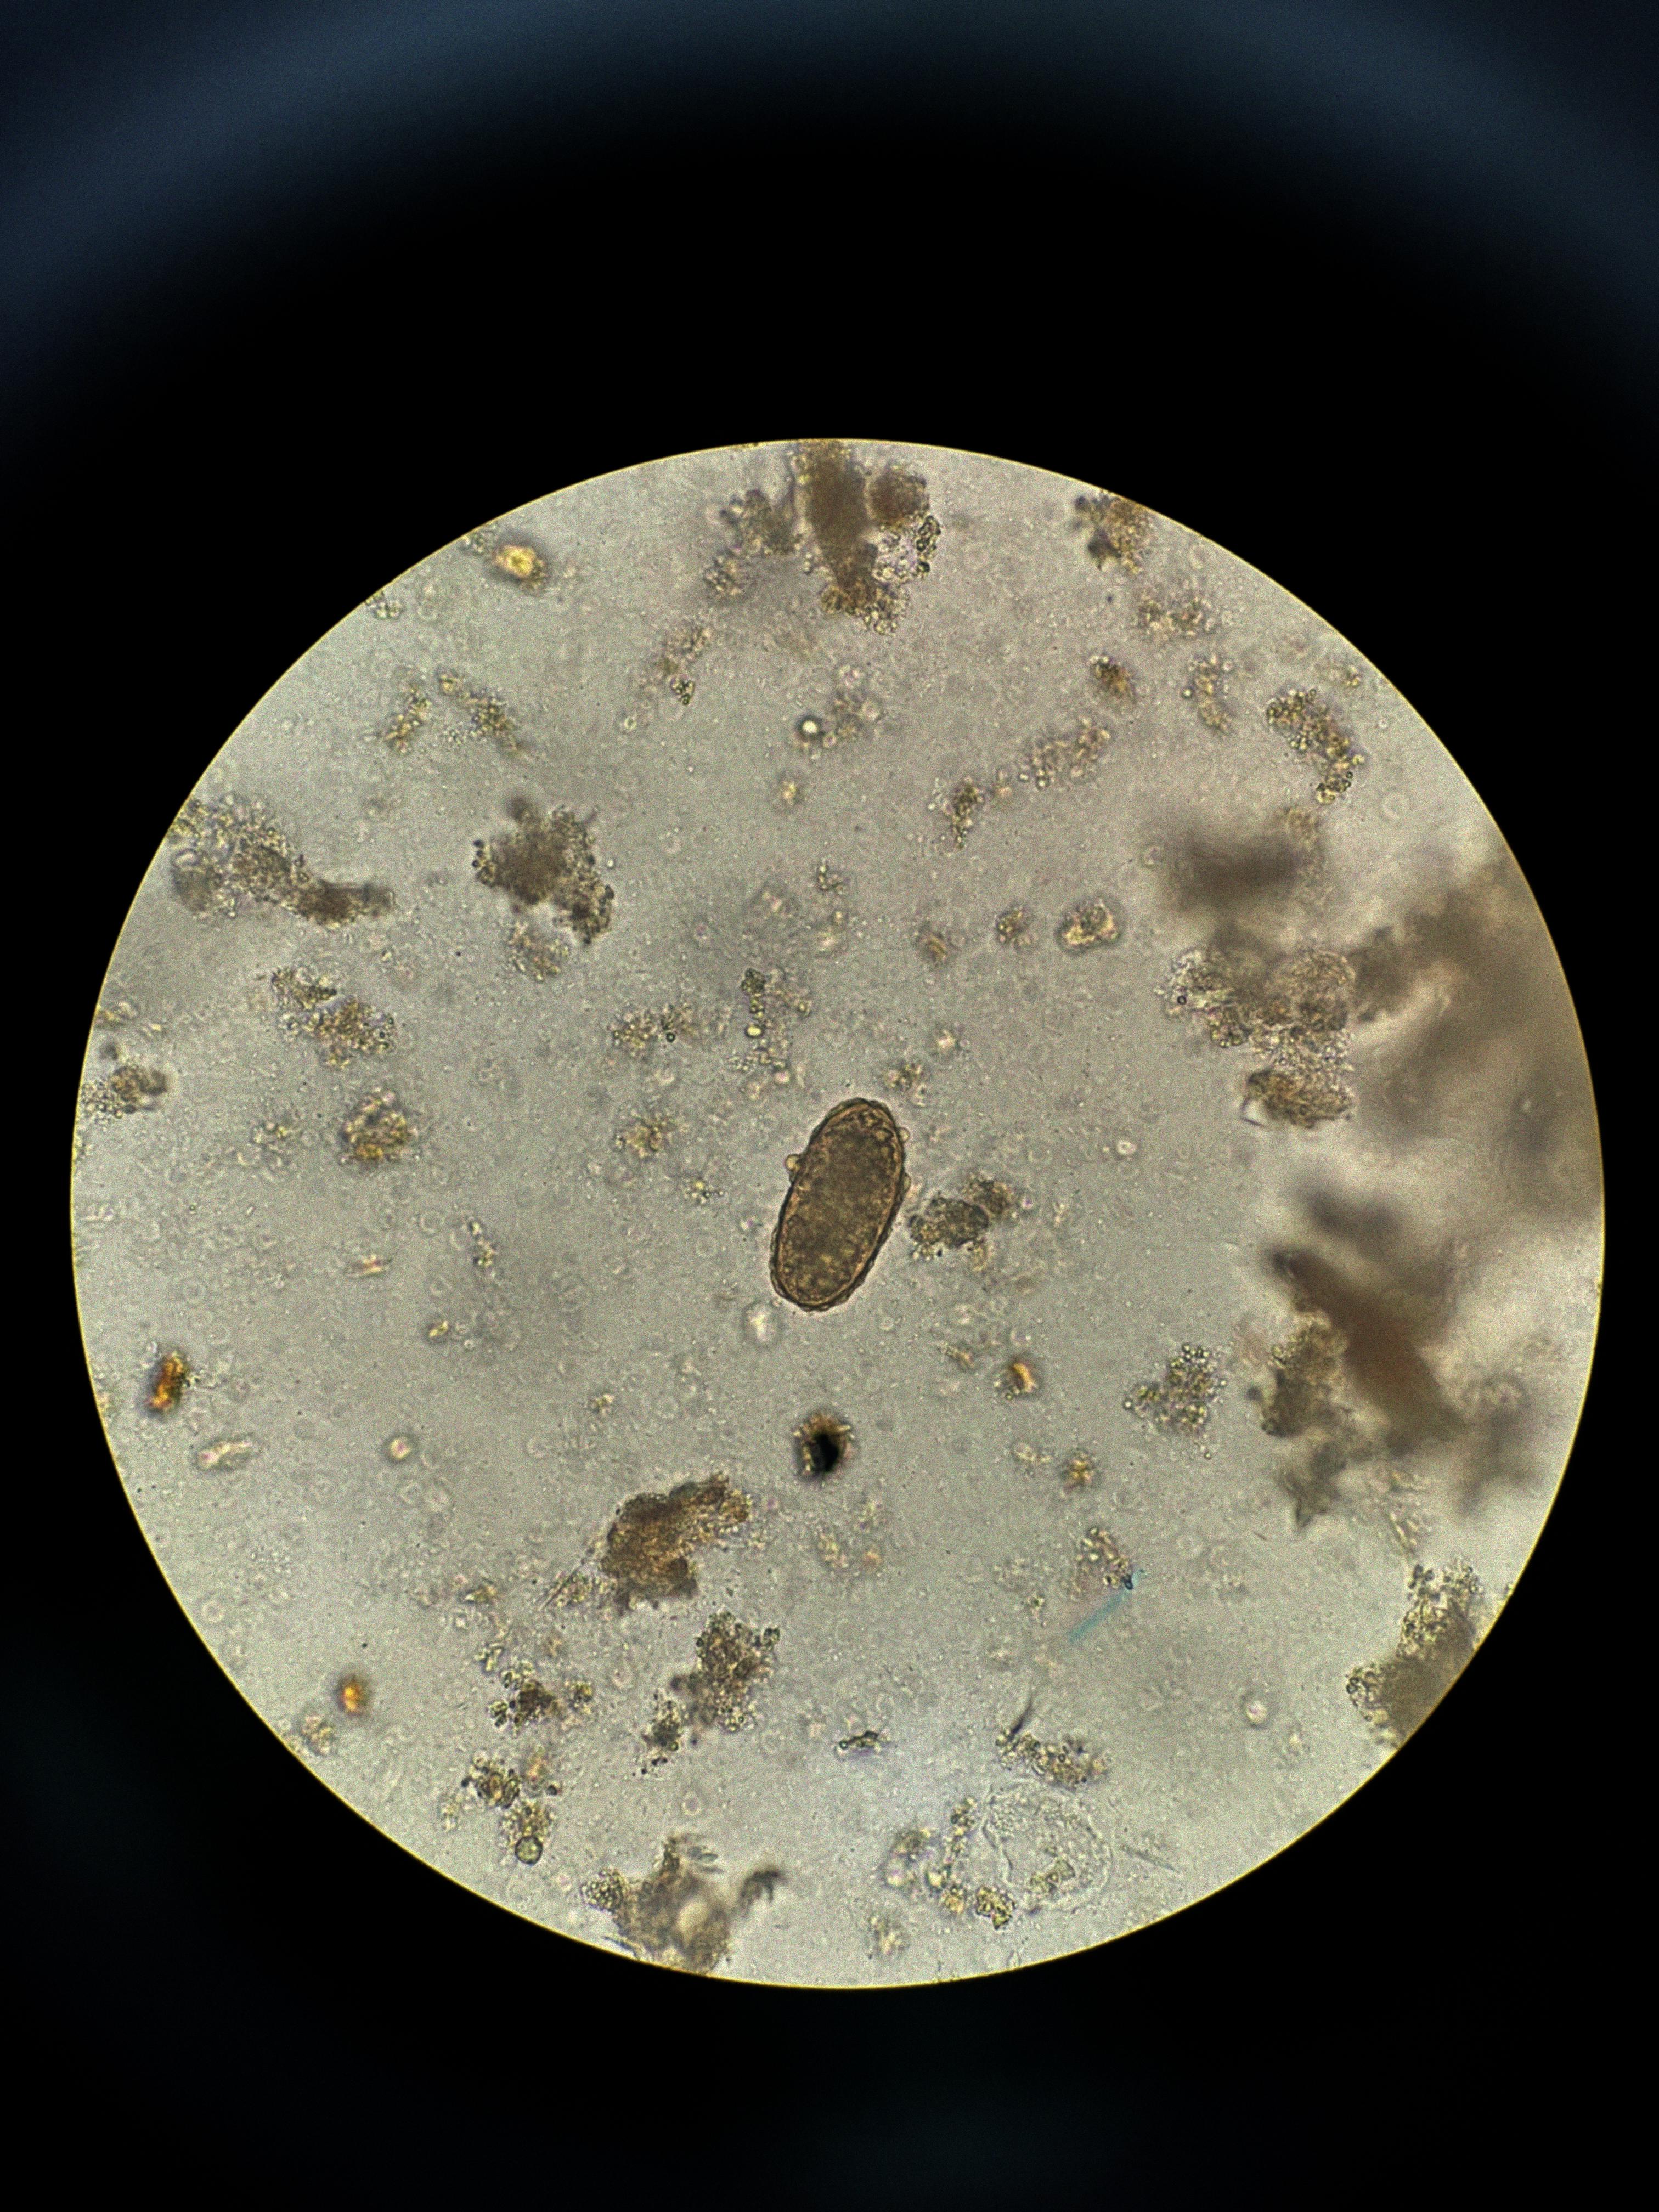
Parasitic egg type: Ascaris lumbricoides